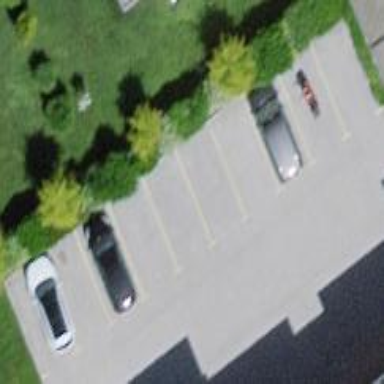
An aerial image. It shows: Street-side parking area.